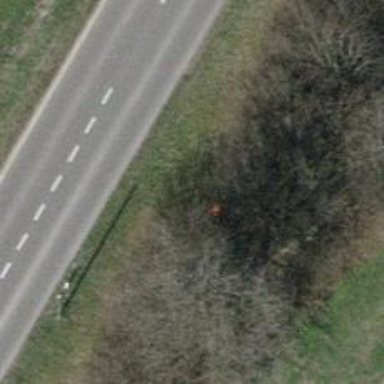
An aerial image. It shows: Pipeline marker.